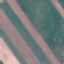
Land use / land cover: AnnualCrop